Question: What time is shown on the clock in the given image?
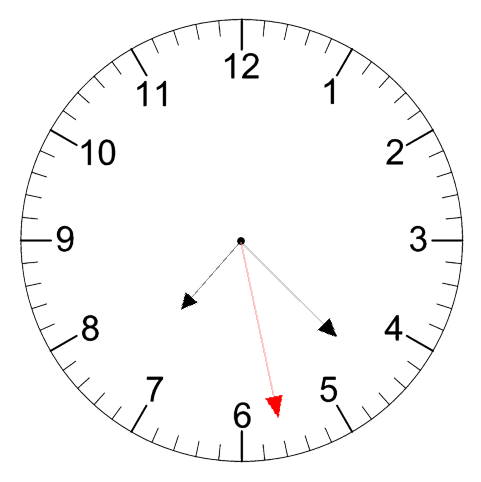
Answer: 07:22:28